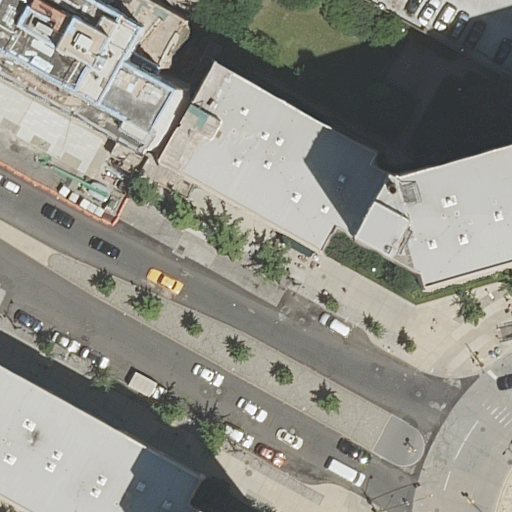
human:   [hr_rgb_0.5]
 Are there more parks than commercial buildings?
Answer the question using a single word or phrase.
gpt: yes

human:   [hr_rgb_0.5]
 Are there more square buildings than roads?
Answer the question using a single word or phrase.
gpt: no

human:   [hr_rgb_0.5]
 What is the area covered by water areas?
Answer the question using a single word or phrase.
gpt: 0m2

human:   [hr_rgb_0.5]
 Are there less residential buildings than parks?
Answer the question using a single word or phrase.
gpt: no

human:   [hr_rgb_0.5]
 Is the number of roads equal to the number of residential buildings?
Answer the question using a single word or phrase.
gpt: yes

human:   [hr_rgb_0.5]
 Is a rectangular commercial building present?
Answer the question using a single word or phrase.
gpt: no

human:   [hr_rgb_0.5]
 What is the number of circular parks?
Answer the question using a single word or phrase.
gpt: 0

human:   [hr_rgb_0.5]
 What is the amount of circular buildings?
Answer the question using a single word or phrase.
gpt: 0

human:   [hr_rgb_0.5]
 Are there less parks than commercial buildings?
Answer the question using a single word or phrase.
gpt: no

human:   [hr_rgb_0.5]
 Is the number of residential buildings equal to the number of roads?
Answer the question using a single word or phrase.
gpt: yes

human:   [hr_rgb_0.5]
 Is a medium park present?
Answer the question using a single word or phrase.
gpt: no

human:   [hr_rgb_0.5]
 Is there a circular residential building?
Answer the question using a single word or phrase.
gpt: no

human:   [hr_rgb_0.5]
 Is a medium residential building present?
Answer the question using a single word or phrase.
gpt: yes

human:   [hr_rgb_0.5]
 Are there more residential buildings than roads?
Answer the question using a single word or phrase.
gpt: no

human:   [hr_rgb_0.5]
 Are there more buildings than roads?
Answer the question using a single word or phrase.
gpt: no

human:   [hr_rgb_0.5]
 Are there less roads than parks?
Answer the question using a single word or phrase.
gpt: no

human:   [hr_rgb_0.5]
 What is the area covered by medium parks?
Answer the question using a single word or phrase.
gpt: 0m2

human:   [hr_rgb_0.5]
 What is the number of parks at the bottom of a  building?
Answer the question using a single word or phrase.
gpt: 1

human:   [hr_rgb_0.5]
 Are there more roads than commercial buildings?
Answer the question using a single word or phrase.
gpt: yes

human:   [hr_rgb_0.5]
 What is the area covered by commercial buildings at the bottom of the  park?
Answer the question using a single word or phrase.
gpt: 0m2

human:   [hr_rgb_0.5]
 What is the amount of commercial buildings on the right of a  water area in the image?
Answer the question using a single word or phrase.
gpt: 0

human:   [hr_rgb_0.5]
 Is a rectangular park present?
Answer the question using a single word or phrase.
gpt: yes

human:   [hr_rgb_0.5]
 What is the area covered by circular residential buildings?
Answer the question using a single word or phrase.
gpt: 0m2

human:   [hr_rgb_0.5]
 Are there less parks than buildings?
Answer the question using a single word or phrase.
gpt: yes

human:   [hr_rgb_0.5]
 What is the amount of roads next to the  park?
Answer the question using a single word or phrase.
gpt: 4

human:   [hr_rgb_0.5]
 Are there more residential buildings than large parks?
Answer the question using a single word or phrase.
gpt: yes

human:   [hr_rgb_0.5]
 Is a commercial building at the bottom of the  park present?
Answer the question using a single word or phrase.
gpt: no

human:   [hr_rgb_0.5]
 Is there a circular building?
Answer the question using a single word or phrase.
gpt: no

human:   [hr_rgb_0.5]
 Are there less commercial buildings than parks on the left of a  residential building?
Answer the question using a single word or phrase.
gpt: no

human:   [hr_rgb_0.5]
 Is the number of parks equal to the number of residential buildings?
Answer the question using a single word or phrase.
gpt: no

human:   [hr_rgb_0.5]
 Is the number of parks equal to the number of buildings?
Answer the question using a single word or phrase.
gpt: no

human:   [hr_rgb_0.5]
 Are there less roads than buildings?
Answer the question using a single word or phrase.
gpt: no

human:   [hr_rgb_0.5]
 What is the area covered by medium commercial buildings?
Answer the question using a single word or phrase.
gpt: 0m2

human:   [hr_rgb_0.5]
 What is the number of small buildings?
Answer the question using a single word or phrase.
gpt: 0

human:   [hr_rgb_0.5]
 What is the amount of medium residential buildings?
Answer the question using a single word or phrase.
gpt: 1

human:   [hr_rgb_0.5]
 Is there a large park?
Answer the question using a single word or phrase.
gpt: no